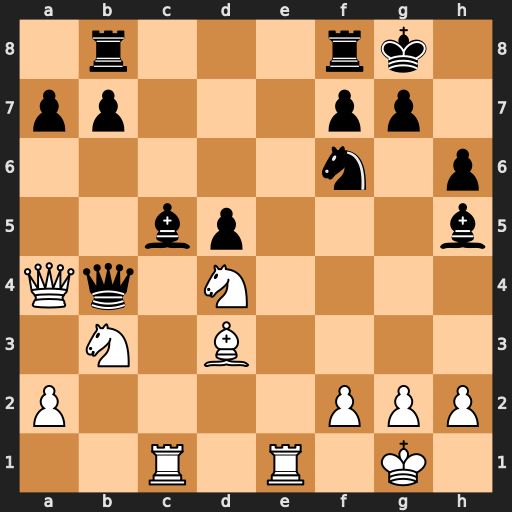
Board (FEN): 1r3rk1/pp3pp1/5n1p/2bp3b/Qq1N4/1N1B4/P4PPP/2R1R1K1
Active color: w
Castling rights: -
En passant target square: -
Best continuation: Nxc5 Qxa4 Nxa4